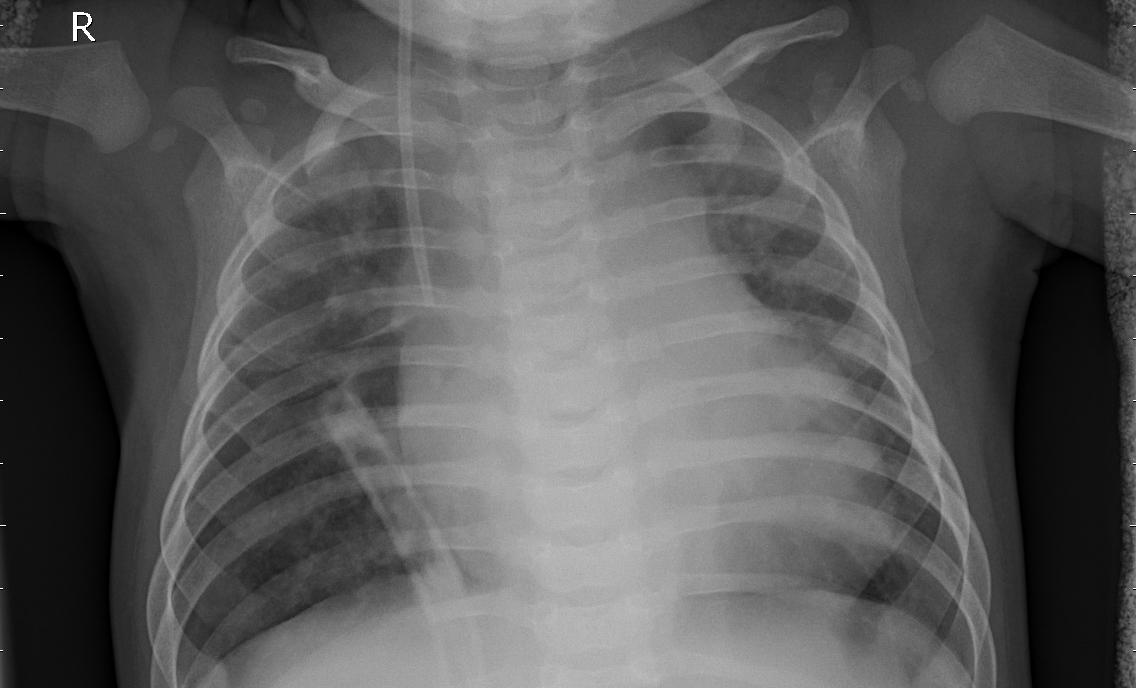
Diagnosis: PNEUMONIA